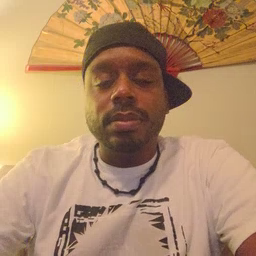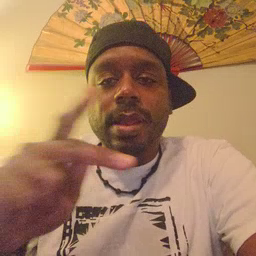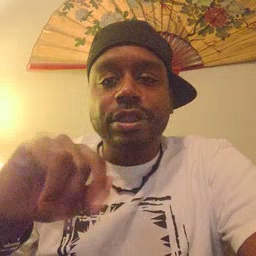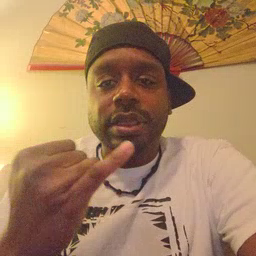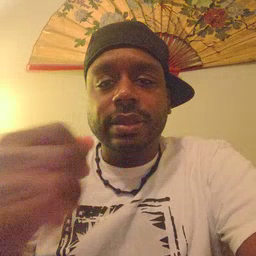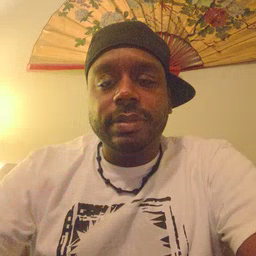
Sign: pajamas